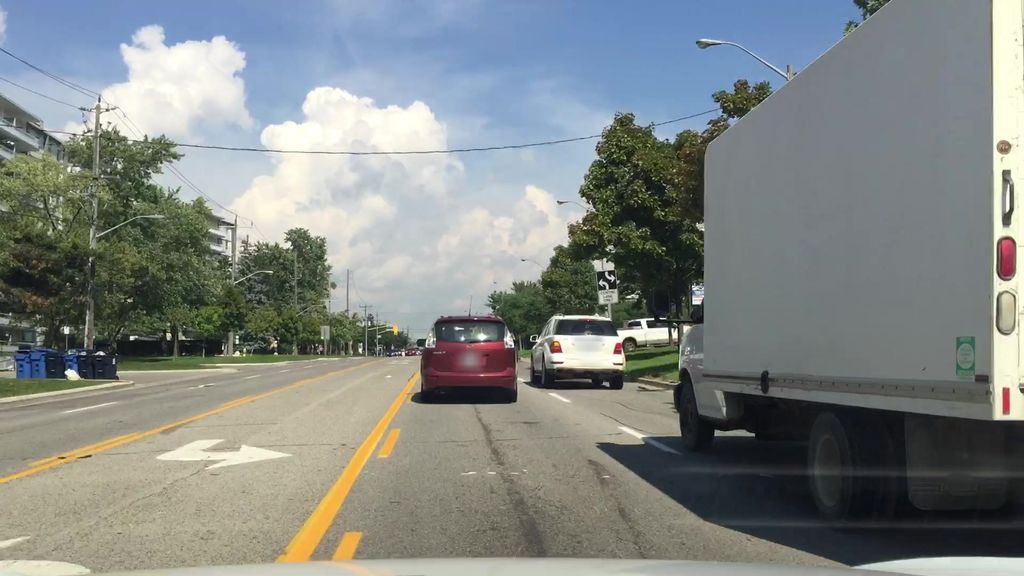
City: toronto